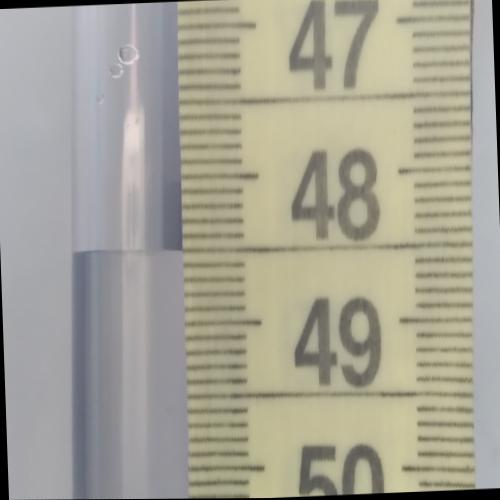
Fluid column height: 48.5 cm